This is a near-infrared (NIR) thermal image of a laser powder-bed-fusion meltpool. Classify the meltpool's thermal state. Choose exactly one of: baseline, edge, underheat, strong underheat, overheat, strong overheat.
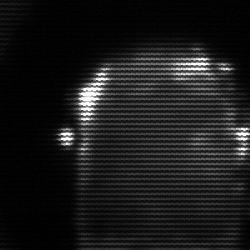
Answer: baseline